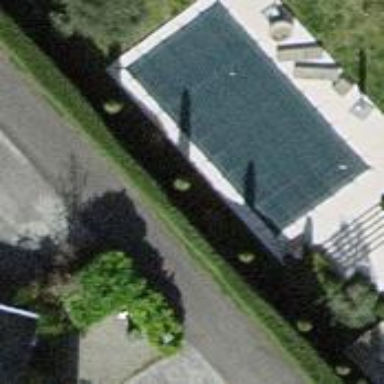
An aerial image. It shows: Swimming pool located in leisure land.